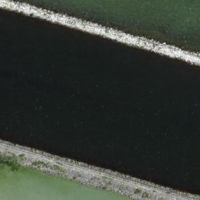
EUNIS habitat code: 14
Species observed at this site:
Chroicocephalus ridibundus
Lythrum salicaria
Lycopus europaeus
Mentha aquatica
Plectrophenax nivalis
Ardea alba
Hirundo rustica
Mergus merganser
Sterna hirundo
Anser anser
Veronica anagallis-aquatica